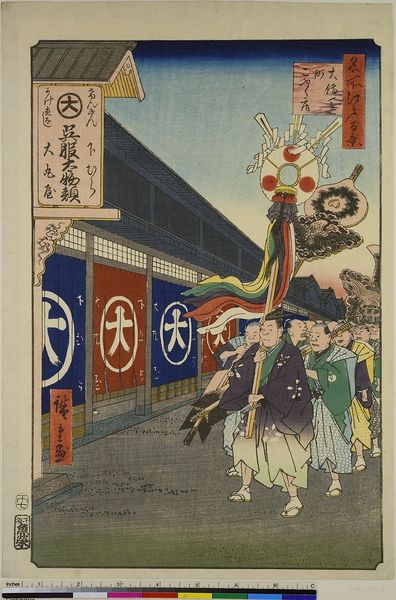
Titel: Tuchgeschäft in Odenma-cho, Blatt 74 aus der Serie: 100 berühmte Ansichten von Edo
Künstler: Utagawa Hiroshige
Standort: Hamburg
Institution: Museum für Kunst und Gewerbe Hamburg
Schlagwörter: stadt, zeichnung, fest, gewand, holzschnitt, japan, laden, japanisch, schriftzeichen, stadtansicht, druck, druckgraphik, druckgrafik, leben, handwerk, handwerker, zimmermann, umzug, parade, zeit, farbholzschnitt, richtfest, edo, reproduktionen, alte stadtansicht, druckerzeugnisse, alte ansicht, geschäft, ukiyo, tuchgeschäft, muneage